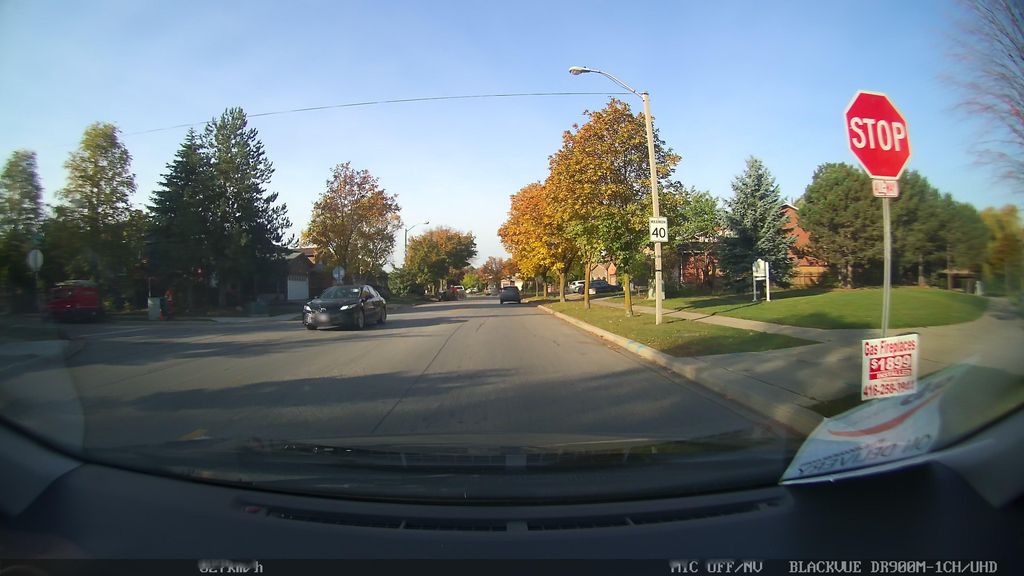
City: toronto